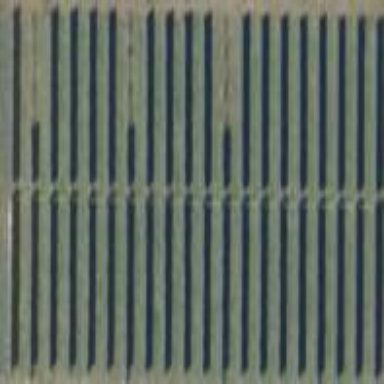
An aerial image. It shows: Solar power generator using photovoltaic method with solar photovoltaic panel types.